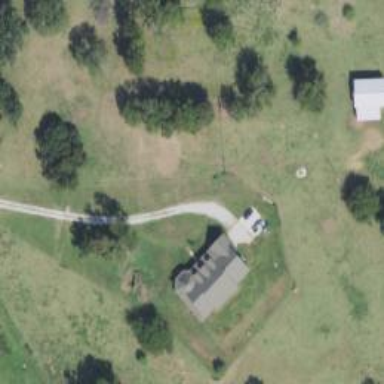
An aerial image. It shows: Driveway.